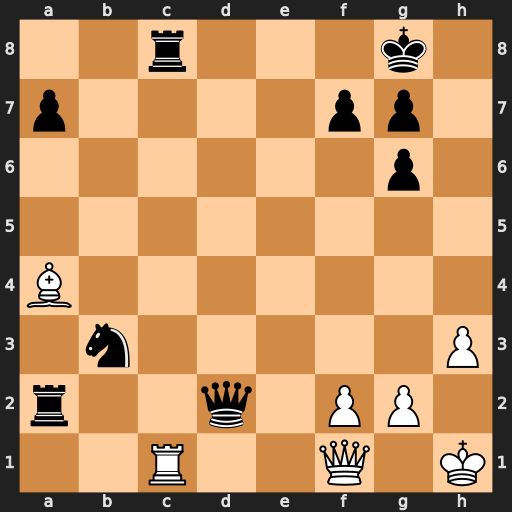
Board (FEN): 2r3k1/p4pp1/6p1/8/B7/1n5P/r2q1PP1/2R2Q1K
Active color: w
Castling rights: -
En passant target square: -
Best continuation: Rxc8+ Kh7 Bxb3